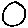
Label: circle